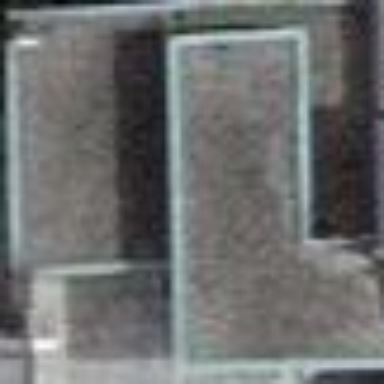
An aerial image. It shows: Building with flat roof.